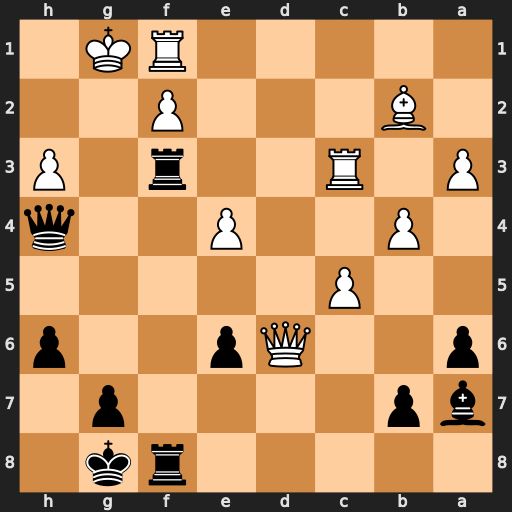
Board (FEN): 5rk1/bp4p1/p2Qp2p/2P5/1P2P2q/P1R2r1P/1B3P2/5RK1
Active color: b
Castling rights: -
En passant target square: -
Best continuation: Rxf2 Qxf8+ Rxf8 Rxf8+ Kxf8